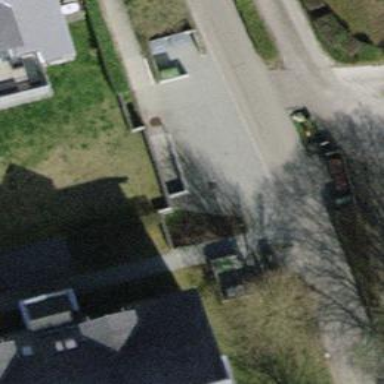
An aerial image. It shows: Set of steps on the road.